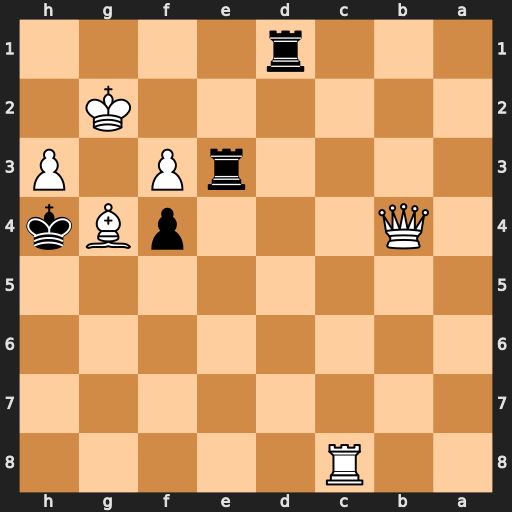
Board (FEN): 2R5/8/8/8/1Q3pBk/4rP1P/6K1/3r4
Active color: b
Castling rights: -
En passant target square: -
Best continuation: Re2#